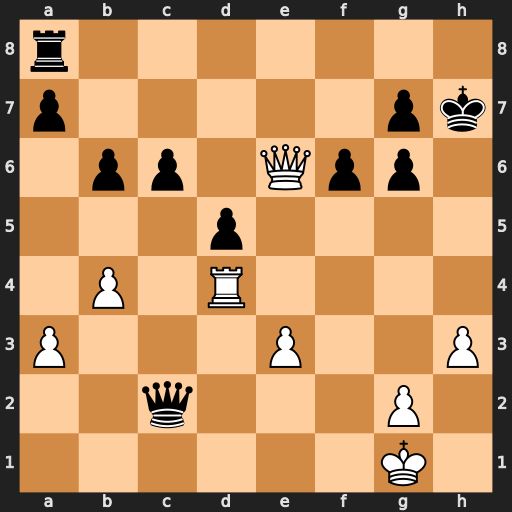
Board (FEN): r7/p5pk/1pp1Qpp1/3p4/1P1R4/P3P2P/2q3P1/6K1
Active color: w
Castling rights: -
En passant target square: -
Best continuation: Rh4#